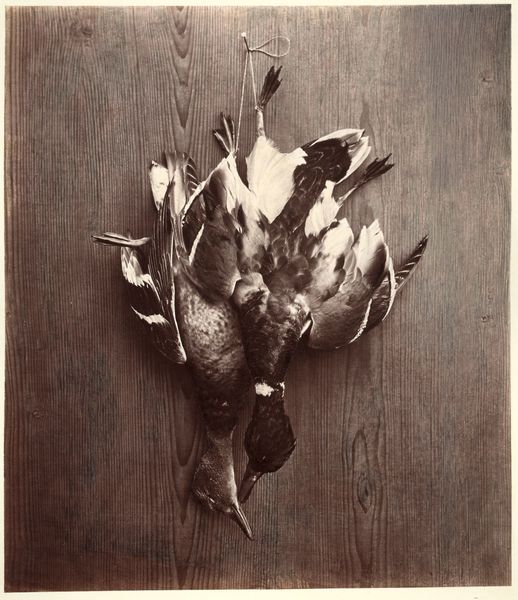
Titel: Stockenten
Künstler: Julius Eduard Schindler
Standort: Wien
Institution: Albertina, Wien
Schlagwörter: fuß, vogel, weiß, braun, holz, schwarz, tür, tiere, schleife, wand, federn, gefieder, knoten, tod, tot, hals, vögel, realismus, schnur, strick, paar, stilleben, füße, ente, gans, schnabel, zwei, enten, sepia, essen, faden, nabel, nagel, neue sachlichkeit, foto, fotografie, hängen, brett, schwarz-weiss, erpel, schnäbel, schwimmhäute, stockente, jagd, maserung, hängend, beute, erlegt, kiefer, aufgehängt, holzwand, fotographie, flosse, postmoderne, jadg, enden, kopfüber, hängt, gemasert, duck, rebhühner, berührt, gnas, bindfaden, kiefernholz, stockenten, schlaube, tote enten, minmaslismus, sachlickeit